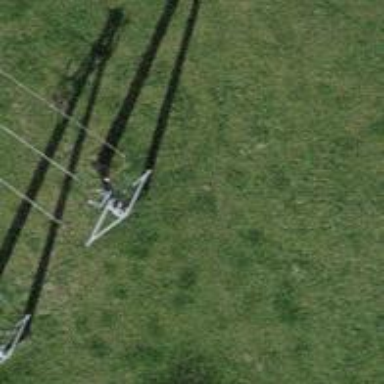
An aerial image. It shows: Power line in the image.